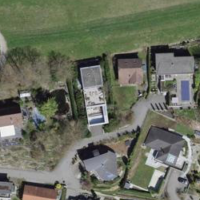
EUNIS habitat code: 55
Species observed at this site:
Melittis melissophyllum